Question: When session time outs and the client does an Ajax partial rendering, Spring Security redirects to logOn page but the redirect is catched by the HttpXMLRequest and nothing happens, as expected but not desired.
Spring config:
'''
<sec:session-management invalid-session-url="/page/start.jsf">
<sec:concurrency-control max-sessions="1" error-if-maximum-exceeded="true"/>
</sec:session-management>
'''
Firebug shows Ajax comunication:

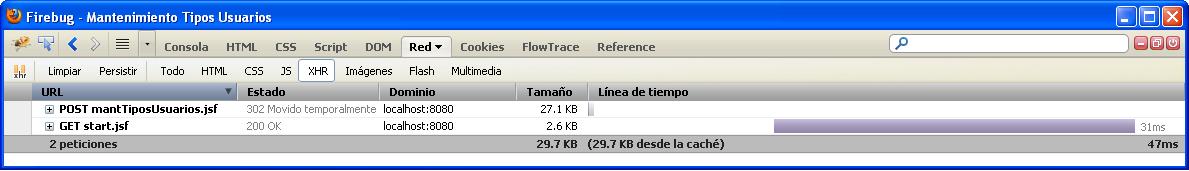
Answer: To redirect a jsf ajax request you need xml as follows
'''
<?xml version="1.0" encoding="UTF-8"?>
<partial-response>
<redirect url="XXX">
</redirect>
</partial-response>
'''
Here XXX is url you want redirect to happen.
On ajax call redirect sent by spring security is not as above hence no redirect or expected result.
To get the desired result have a filter for all jsf request expect login page and check session is valid and if it is really jsf ajax call by checking header "Faces-Request", its value should be "partial/ajax". If session has expired and is ajax request send above xml as response.
It should work.
This <URL> might give you help with spring security code if filter not desired.